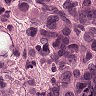
Metastatic tissue present: yes